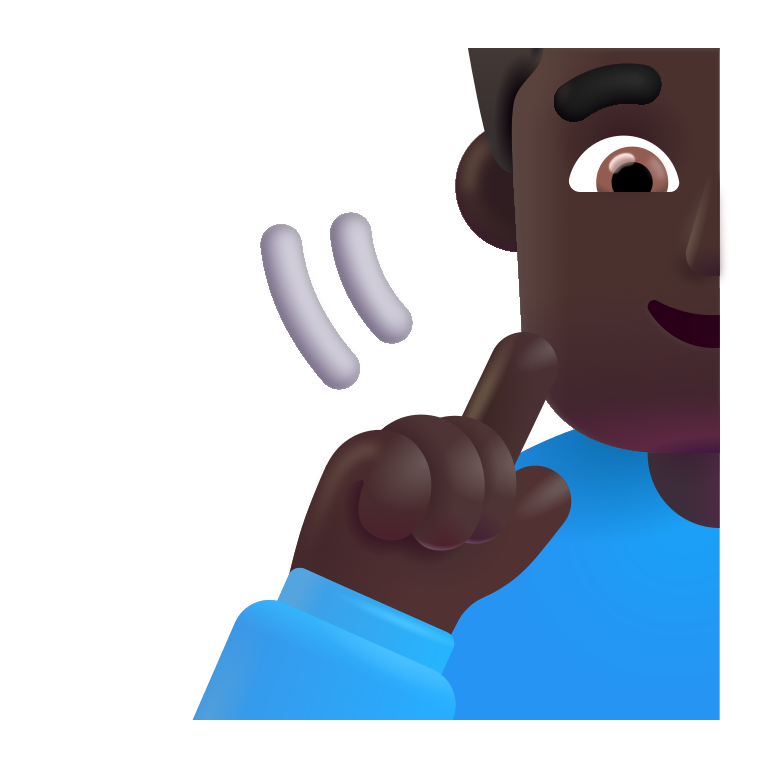
woman deaf color dark